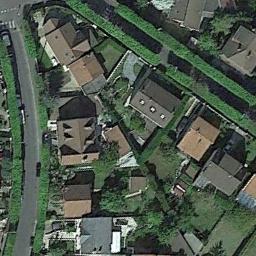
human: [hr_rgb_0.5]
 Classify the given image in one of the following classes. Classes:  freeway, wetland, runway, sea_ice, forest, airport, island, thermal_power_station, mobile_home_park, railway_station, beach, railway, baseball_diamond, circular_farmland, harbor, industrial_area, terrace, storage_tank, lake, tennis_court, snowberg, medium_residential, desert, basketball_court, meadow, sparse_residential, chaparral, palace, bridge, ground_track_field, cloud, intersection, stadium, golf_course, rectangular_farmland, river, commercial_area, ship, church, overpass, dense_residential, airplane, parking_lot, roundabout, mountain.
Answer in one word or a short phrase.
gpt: dense_residential